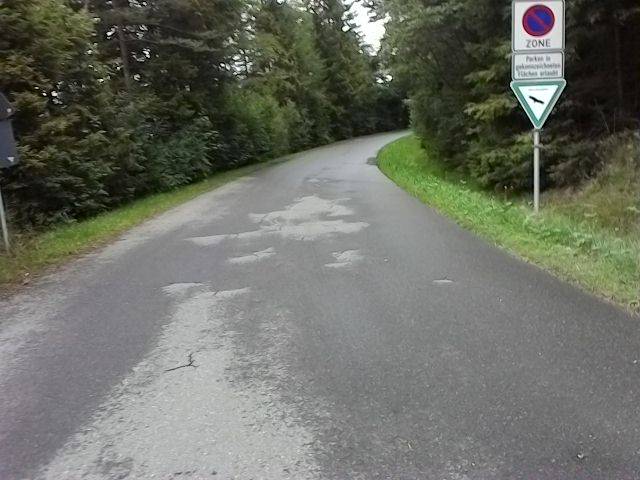
Region: Germany
Coordinates: 47.473, 11.278